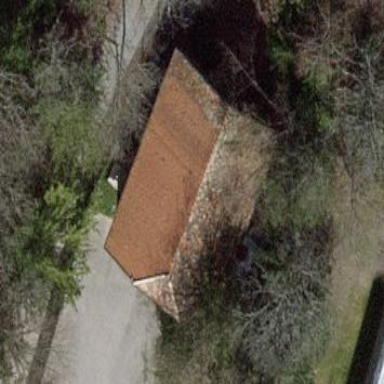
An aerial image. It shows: Shed building.